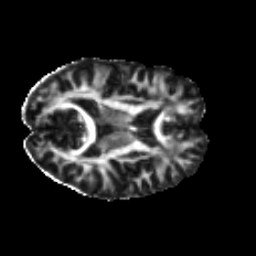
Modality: FA
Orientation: axial
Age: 49
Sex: female
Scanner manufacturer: ge
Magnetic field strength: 3 T
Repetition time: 7.8 s
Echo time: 0.0606 s